Field crop: maize
Growth stage: 1
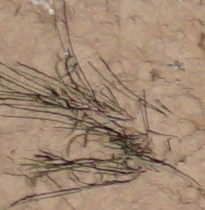
Species: lolium